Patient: sex M, age 43
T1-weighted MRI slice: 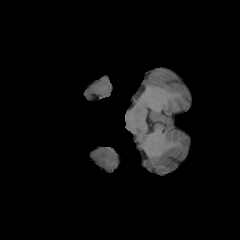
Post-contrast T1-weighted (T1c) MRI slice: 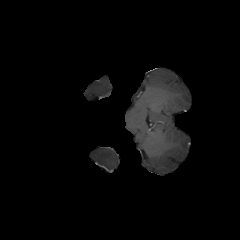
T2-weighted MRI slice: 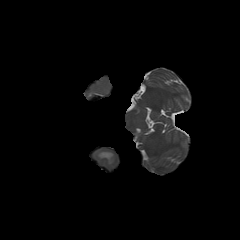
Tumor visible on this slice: yes
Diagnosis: Glioblastoma, IDH-wildtype
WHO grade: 4